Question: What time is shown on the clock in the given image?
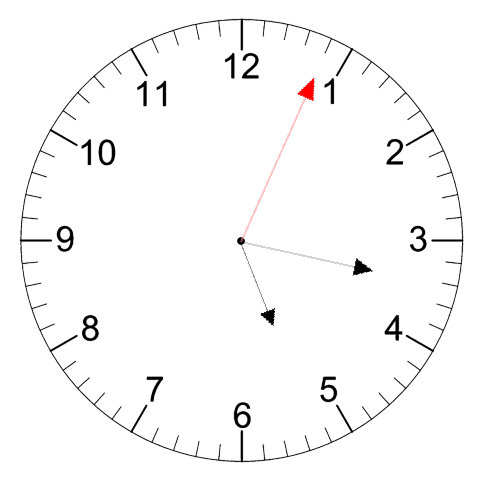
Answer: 05:17:04